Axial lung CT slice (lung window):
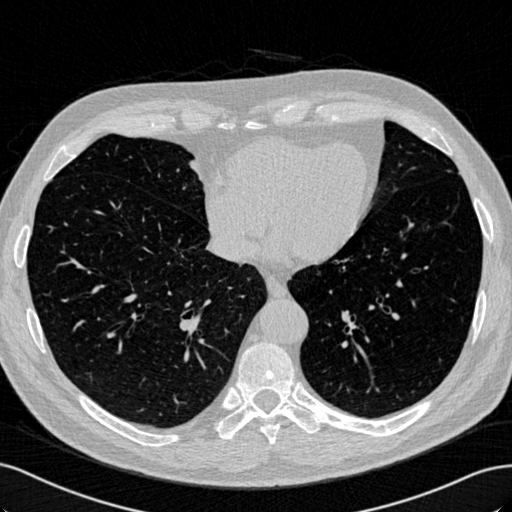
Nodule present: no